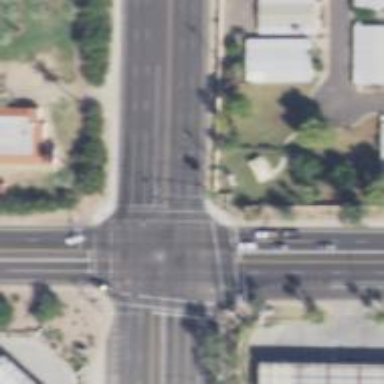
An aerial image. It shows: Solid stop line on the road marking.